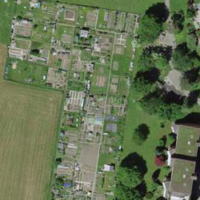
EUNIS habitat code: 53
Species observed at this site:
Papilio machaon
Centranthus ruber
Dianthus armeria
Bombus campestris
Calluna vulgaris
Sedum album
Anguis fragilis